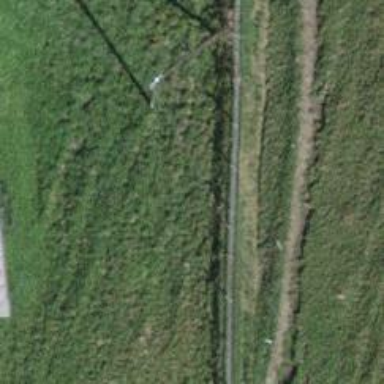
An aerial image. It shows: Power line in the image.